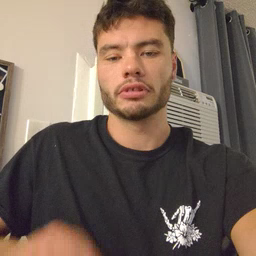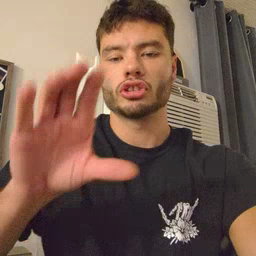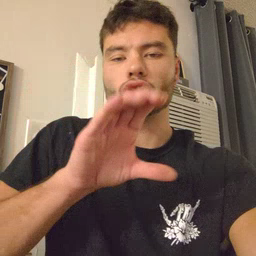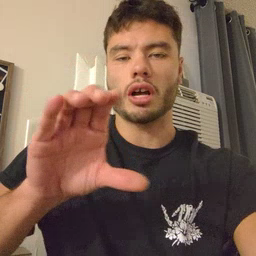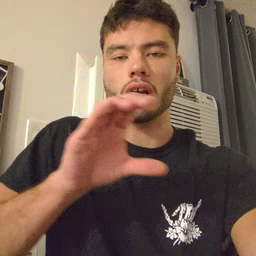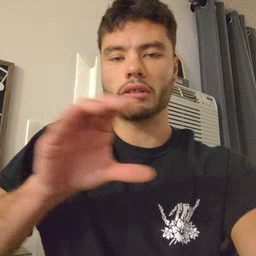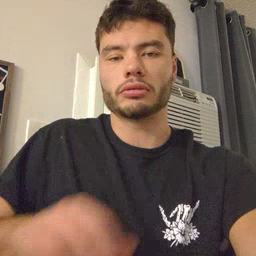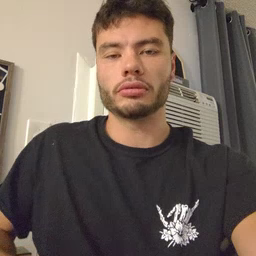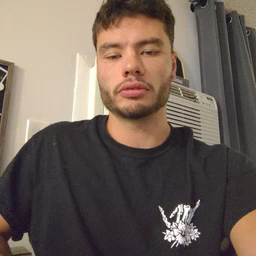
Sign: chocolate